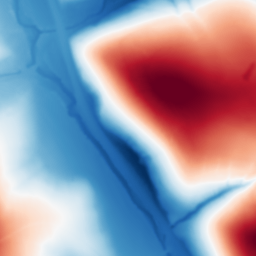
Category: multiscale
Decomposition family: dog
Decomposition parameters: sigma_low: 1
sigma_high: 100
Upsampling method: bicubic
Upsampling parameters: scale: 8
Upsampling scale: 8